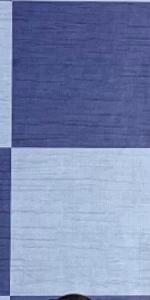
Label: Empty